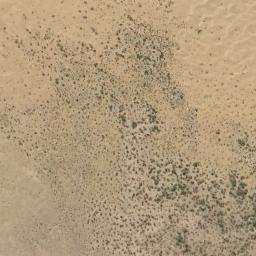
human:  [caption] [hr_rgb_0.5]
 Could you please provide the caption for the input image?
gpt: A lot of dense small chaparrals grow in the desert .

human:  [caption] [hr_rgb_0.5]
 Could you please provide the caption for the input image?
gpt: Chaparral is small and densely distributed in the sand .

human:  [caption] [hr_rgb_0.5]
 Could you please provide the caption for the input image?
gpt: There are many bushes make up the chaparral on the desert .

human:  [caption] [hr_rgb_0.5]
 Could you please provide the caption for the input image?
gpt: In this jungle, Only the little vegetation can be seen .

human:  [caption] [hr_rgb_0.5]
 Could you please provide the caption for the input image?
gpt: The chaparral is scattered and sparse .